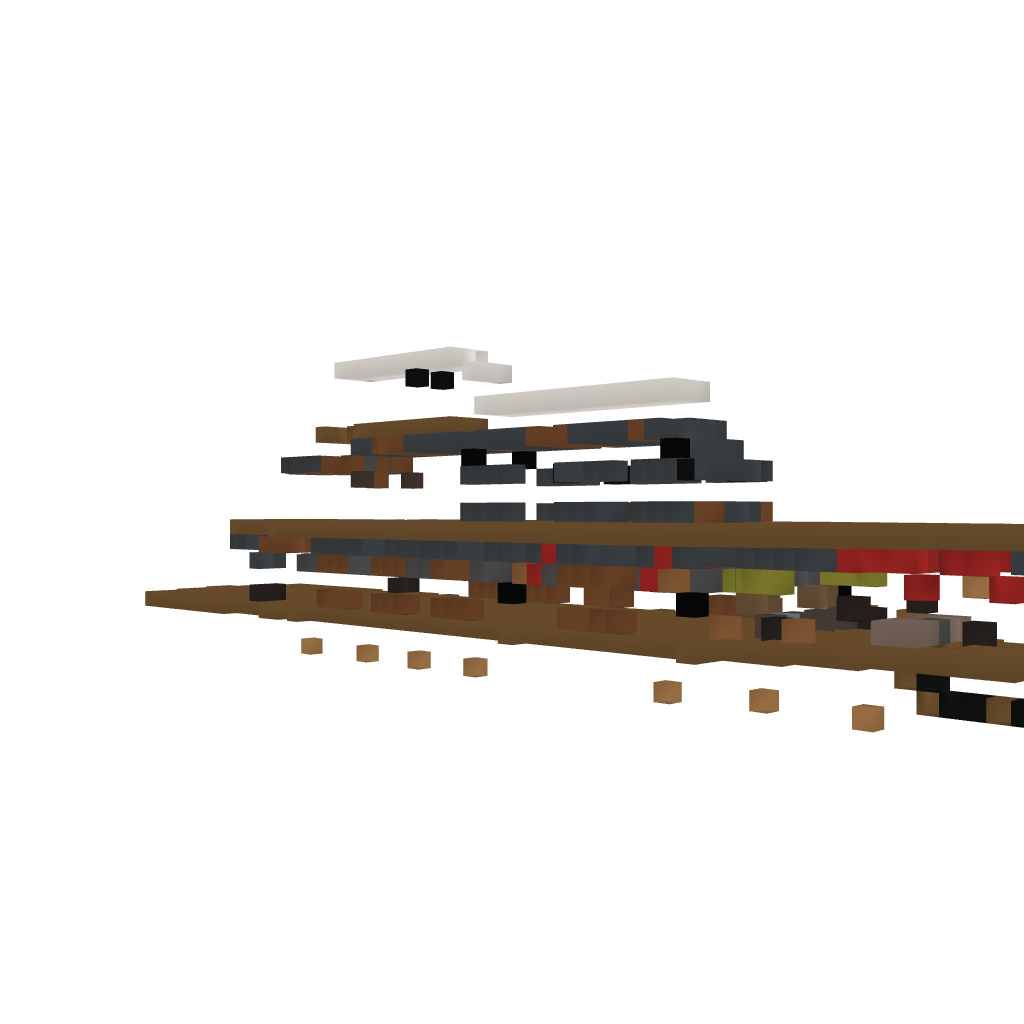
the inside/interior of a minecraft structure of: Yacht (w/o water)